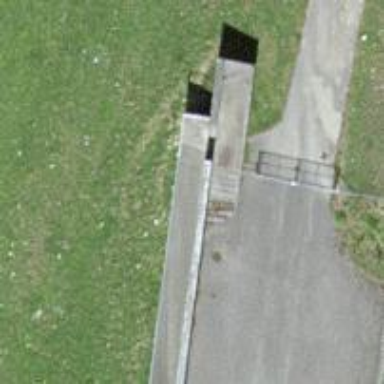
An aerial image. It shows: Swing gate barrier.